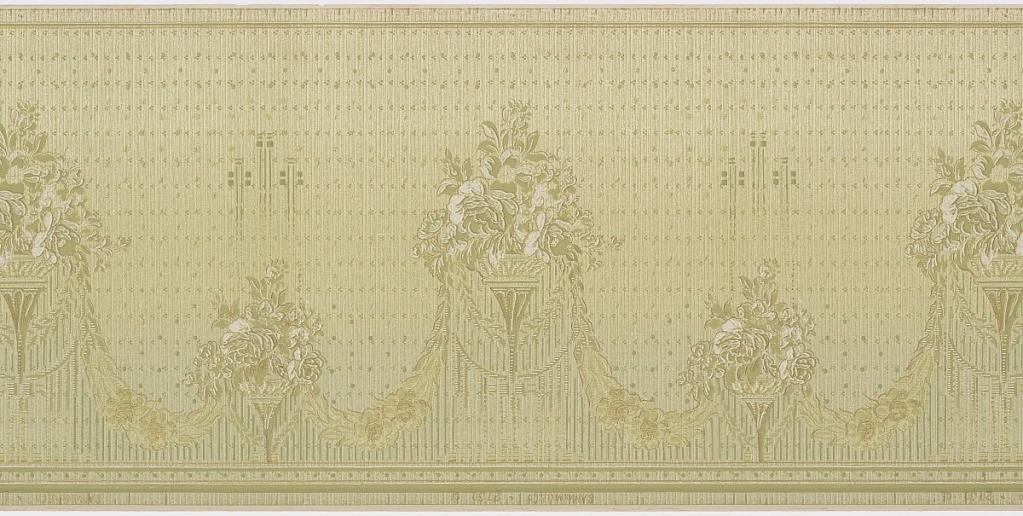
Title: Frieze
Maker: Maxwell & Co., S.A., Chicago, Illinois, USA
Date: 1905–1915
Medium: Machine-printed paper
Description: Alternating large and small floral bouquets in a vase connected by foliate swags printed in shades of green, white, and metallic gold on a patterned green background